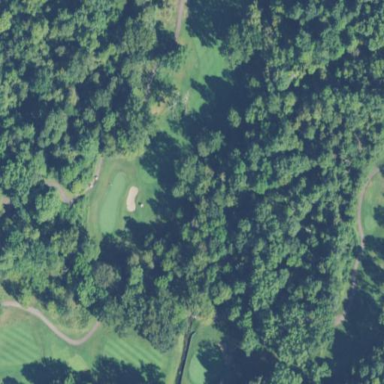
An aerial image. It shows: Grassy area designated as golf fairway.